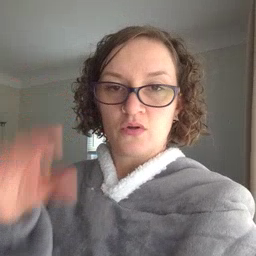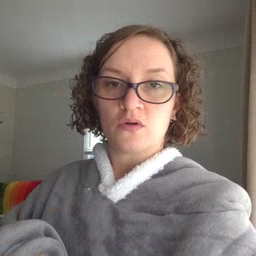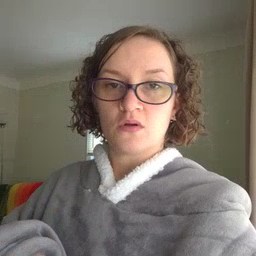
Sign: hair